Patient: sex F, age 59
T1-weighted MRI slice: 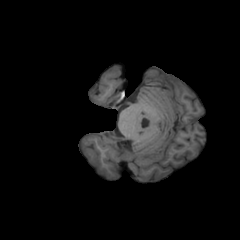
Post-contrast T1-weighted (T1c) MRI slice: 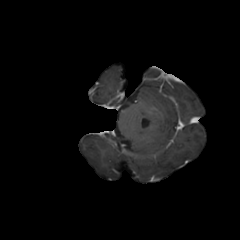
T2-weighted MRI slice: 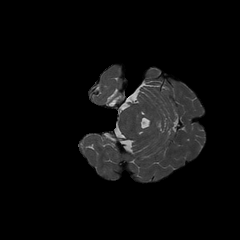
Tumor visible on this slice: no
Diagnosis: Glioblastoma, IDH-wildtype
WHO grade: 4